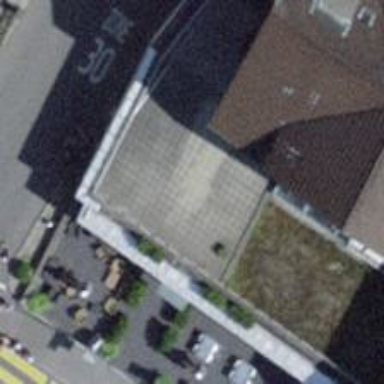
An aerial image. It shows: Restaurant.